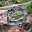
Label: 0